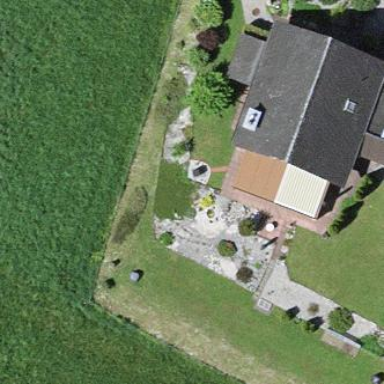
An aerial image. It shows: Garden area designated for leisure land.